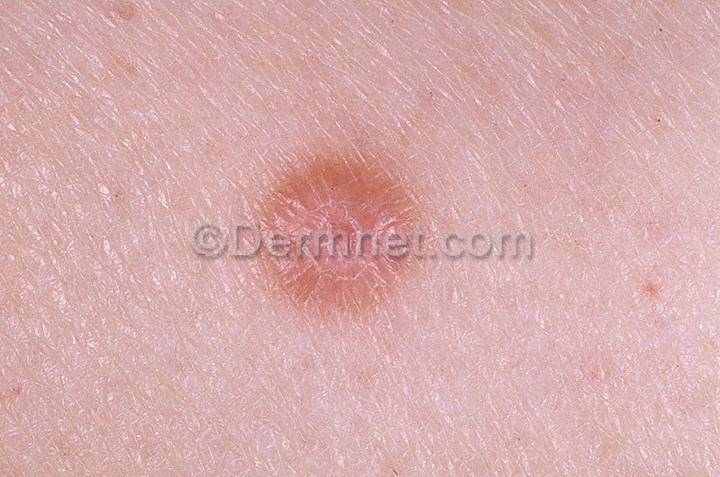
Disease: Seborrheic Keratoses and other Benign Tumors